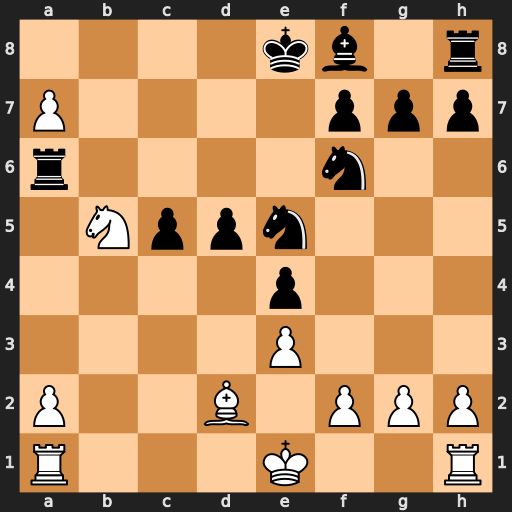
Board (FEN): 4kb1r/P4ppp/r4n2/1Nppn3/4p3/4P3/P2B1PPP/R3K2R
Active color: w
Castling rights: KQk
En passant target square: -
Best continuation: Nc7+ Kd7 Nxa6